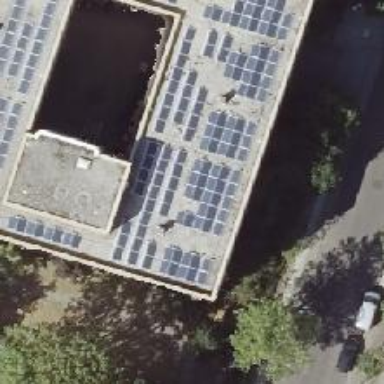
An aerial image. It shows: Solar power generator using photovoltaic panels.